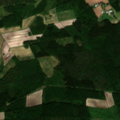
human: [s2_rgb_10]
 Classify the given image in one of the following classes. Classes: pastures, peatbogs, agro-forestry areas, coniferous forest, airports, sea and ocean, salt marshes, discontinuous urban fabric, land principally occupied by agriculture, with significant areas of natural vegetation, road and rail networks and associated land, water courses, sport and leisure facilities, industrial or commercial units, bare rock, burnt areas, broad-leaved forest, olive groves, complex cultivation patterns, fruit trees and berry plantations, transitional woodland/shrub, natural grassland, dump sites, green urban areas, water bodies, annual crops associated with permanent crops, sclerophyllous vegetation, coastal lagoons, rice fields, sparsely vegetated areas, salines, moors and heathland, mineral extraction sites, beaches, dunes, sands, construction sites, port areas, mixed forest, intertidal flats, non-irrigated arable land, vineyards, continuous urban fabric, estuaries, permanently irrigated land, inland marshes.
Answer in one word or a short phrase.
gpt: non-irrigated arable land, broad-leaved forest, mixed forest